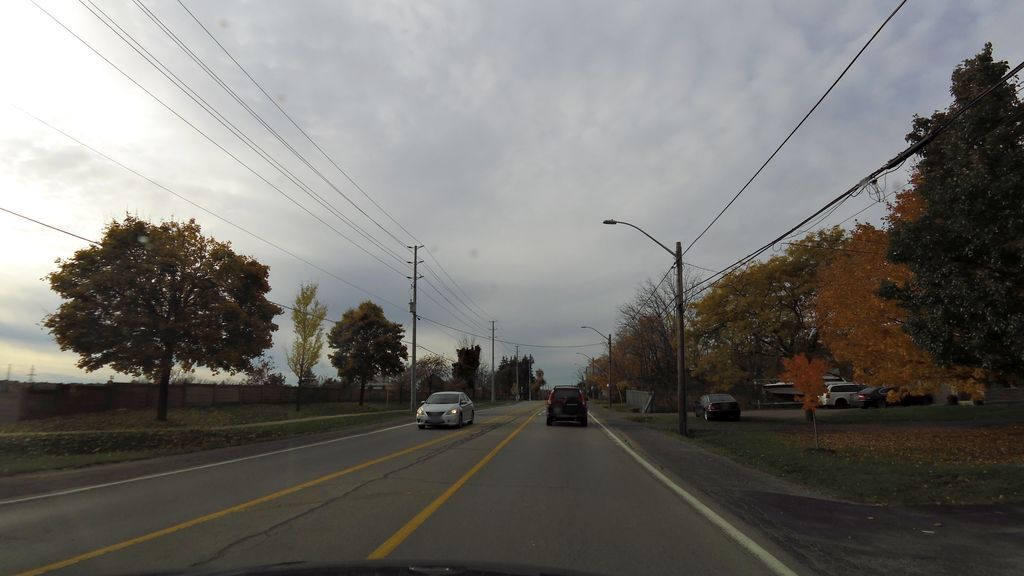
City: hamilton